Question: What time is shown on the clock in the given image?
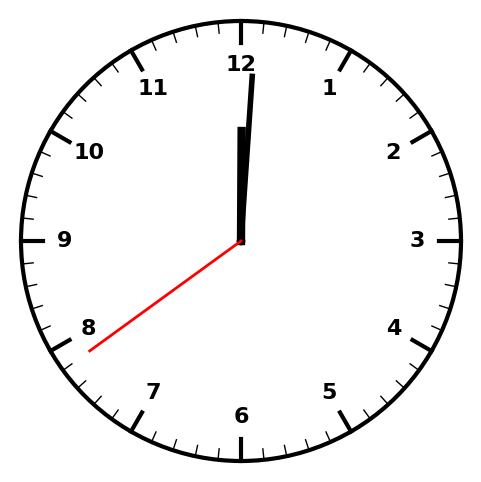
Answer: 12:00:39